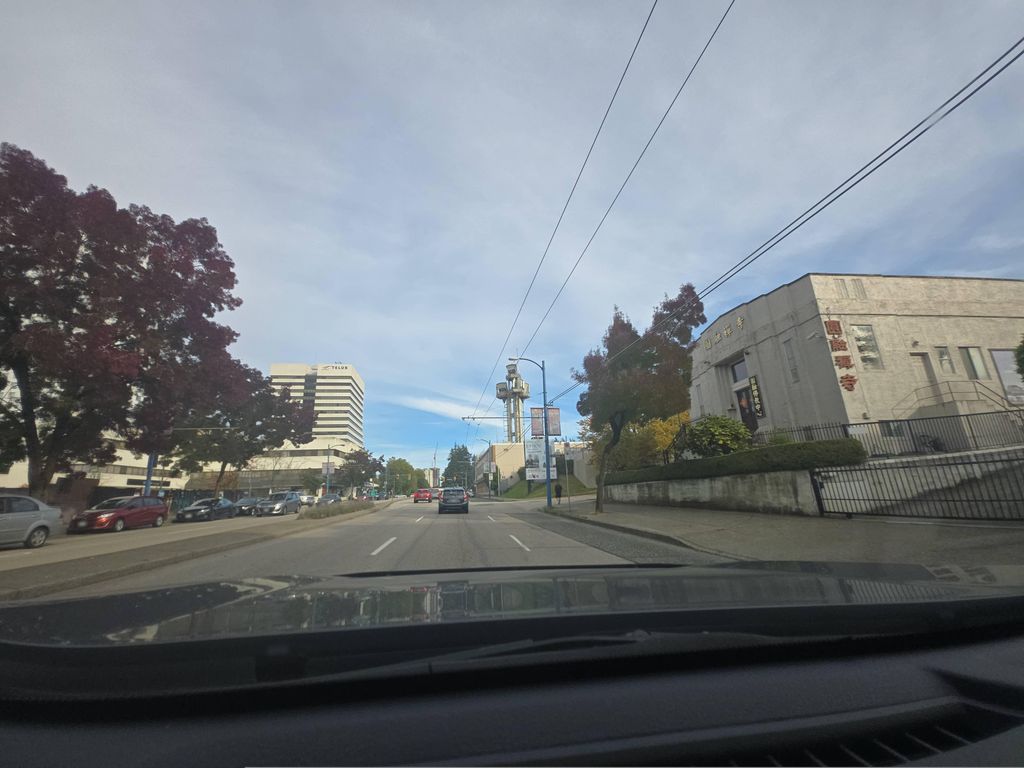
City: vancouver